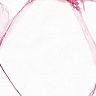
Metastatic tissue present: no